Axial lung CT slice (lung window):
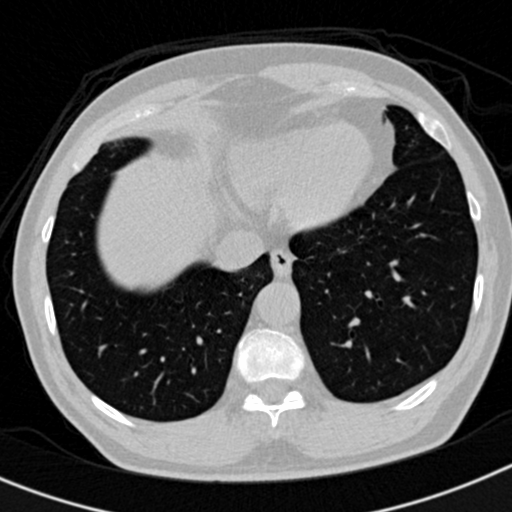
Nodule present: no